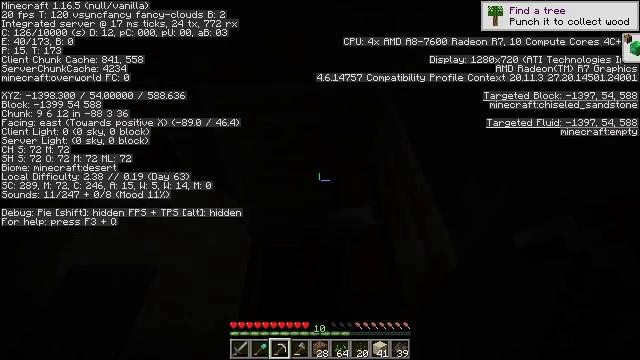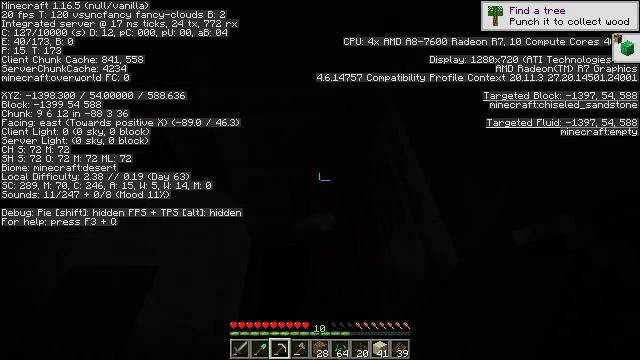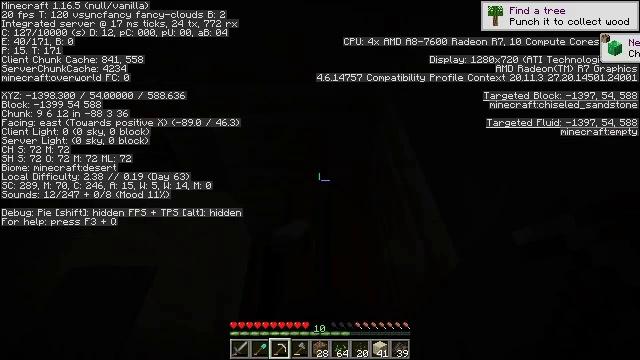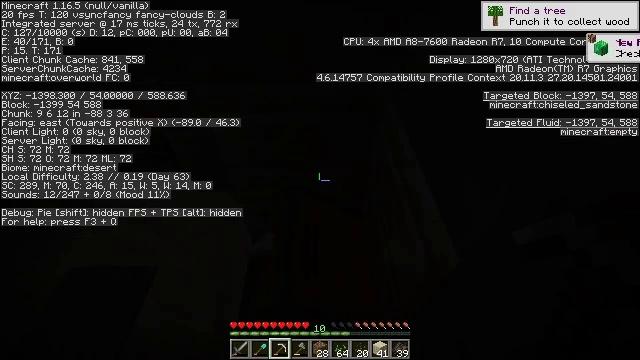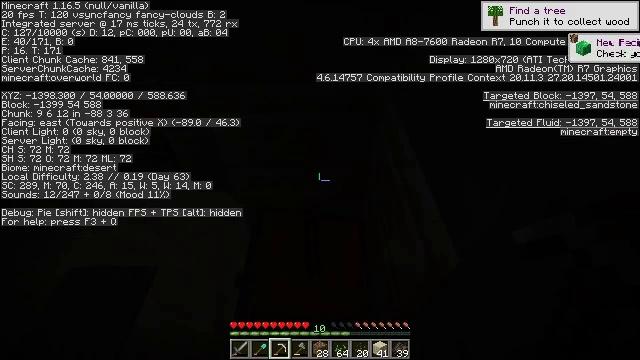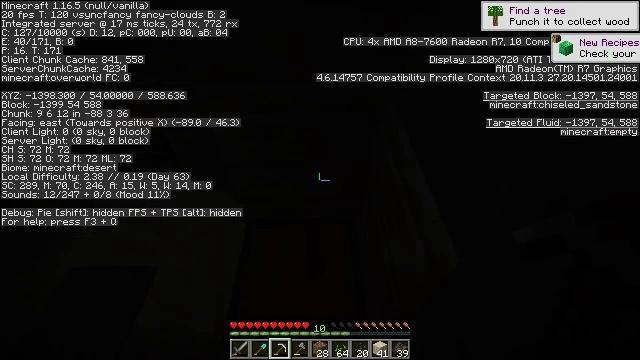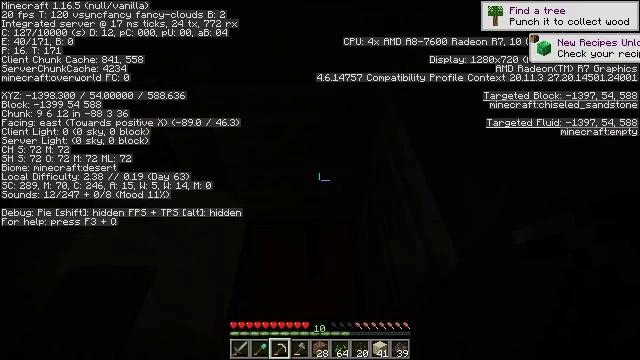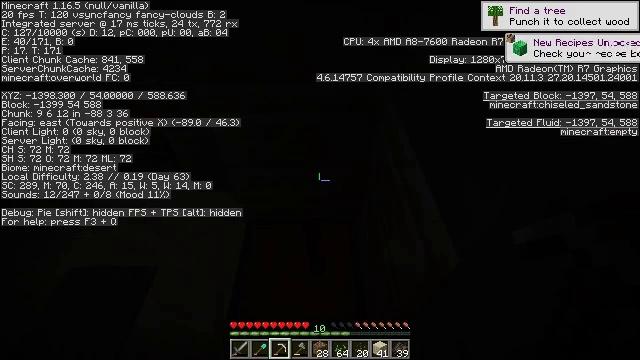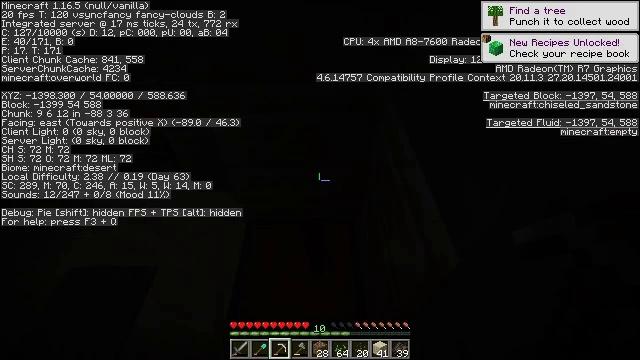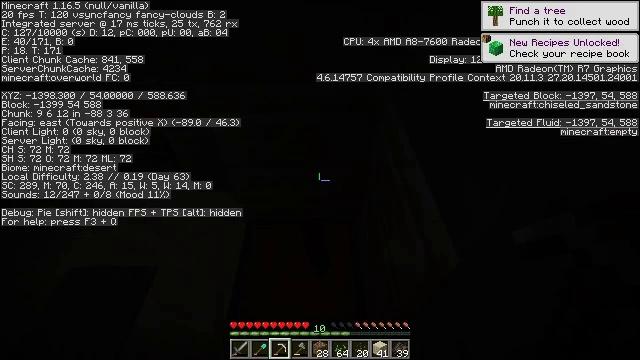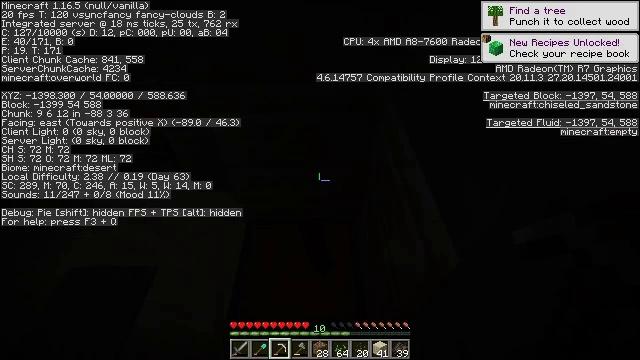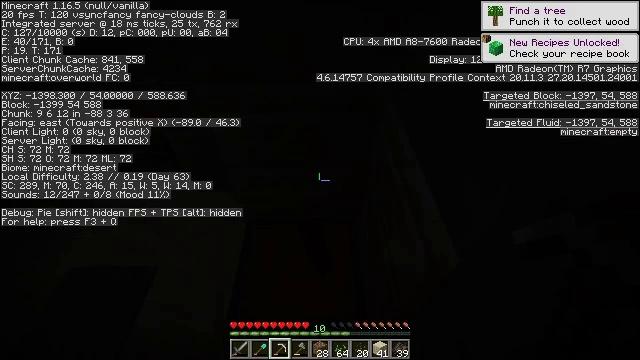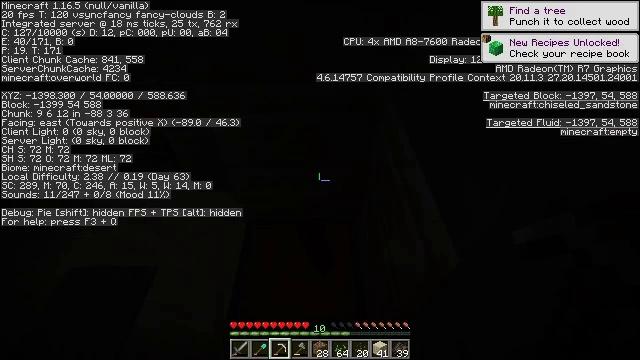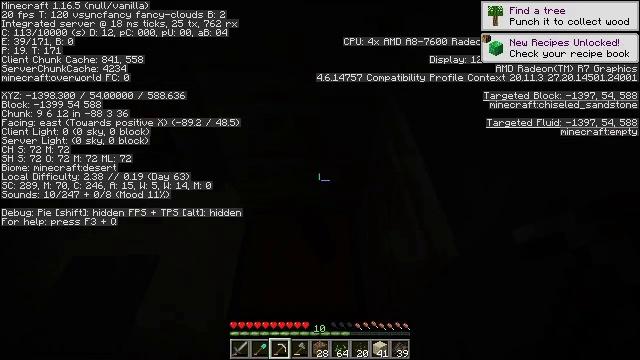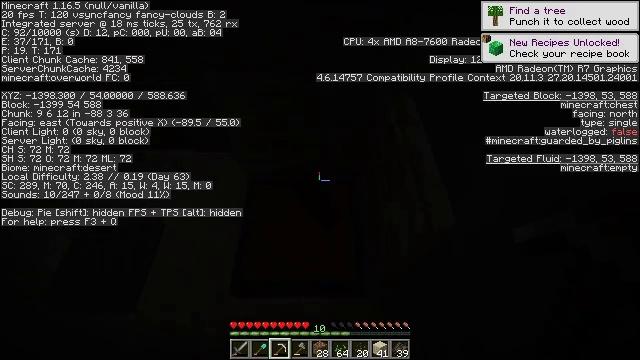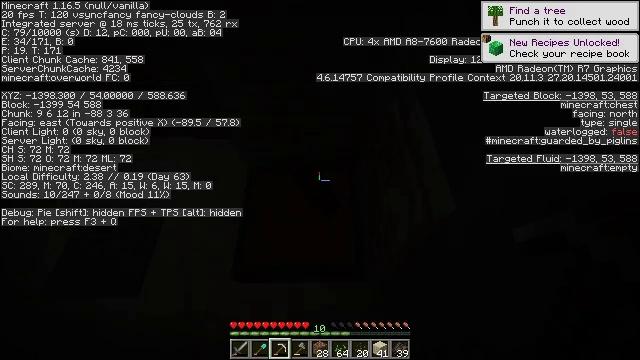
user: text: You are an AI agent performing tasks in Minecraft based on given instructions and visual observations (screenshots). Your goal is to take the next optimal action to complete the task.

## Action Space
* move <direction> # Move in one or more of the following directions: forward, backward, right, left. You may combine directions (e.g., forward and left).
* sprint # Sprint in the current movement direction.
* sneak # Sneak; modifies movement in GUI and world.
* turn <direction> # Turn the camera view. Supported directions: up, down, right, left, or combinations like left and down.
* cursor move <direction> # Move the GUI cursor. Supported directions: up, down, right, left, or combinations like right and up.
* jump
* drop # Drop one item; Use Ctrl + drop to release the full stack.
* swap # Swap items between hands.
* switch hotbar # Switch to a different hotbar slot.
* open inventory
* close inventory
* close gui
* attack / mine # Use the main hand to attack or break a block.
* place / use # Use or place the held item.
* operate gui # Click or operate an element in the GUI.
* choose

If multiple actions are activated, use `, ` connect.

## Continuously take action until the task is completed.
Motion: motion action
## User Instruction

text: Gather the chiseled sandstone from the desert temple.
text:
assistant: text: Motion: no_op
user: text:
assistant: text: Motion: no_op
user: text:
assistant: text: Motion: no_op
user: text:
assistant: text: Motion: no_op
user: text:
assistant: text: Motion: no_op
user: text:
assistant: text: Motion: no_op
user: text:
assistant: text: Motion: no_op
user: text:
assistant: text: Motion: no_op
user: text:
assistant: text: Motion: no_op
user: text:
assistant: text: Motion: no_op
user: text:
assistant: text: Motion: no_op
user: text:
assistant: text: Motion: no_op
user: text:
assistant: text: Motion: turn down
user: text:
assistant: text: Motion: turn down
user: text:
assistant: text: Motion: turn down
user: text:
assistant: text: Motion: move forward
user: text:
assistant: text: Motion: move forward
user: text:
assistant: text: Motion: move forward
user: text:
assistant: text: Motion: move forward
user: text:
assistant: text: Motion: no_op
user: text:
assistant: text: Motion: no_op
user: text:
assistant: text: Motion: no_op
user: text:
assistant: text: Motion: no_op
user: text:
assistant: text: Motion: no_op
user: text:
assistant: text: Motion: no_op
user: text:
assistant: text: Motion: no_op
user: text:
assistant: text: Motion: no_op
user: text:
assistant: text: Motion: no_op
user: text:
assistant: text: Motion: no_op
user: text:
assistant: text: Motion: no_op